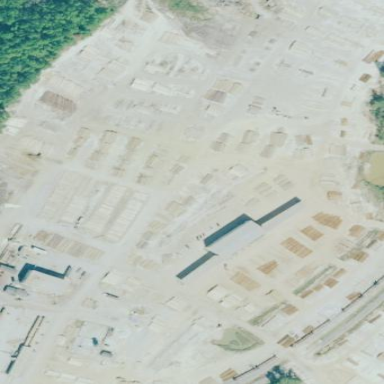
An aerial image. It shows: Industrial area dedicated to sawmill.